Question: I'm trying to set up a 2-line list view but each string seems to copy itself within the item rather than showing it once. How can I prevent this from happening? i.e. I need the data to appear like this: for Item 1 - America, America Description rather than America, America; for Item 2 - Europe, Europe Description rather than Europe, Europe. See screenshot for evidence of the undesired result.
'''
public class ListData {
public static final int[][] items = {
{R.string.america,R.string.america_description},
{R.string.europe, R.string.europe_description}
};
}
'''
'''
public class ItemListAdapter extends BaseAdapter implements Filterable {
private List<String> mData;
private List<String> mFilteredData;
private LayoutInflater mInflater;
private ItemFilter mFilter;
public ItemListAdapter (List<String> data, Context context) {
mData = data;
mFilteredData = data;
mInflater = (LayoutInflater) context.getSystemService(Context.LAYOUT_INFLATER_SERVICE);
}
@Override
public int getCount() {
return mFilteredData.size();
}
@Override
public String getItem(int position) {
return mFilteredData.get(position);
}
@Override
public long getItemId(int position) {
return position;
}
@Override
public View getView(int position, View convertView, ViewGroup parent) {
String strItem = mFilteredData.get(position);
ViewHolder holder;
if (convertView == null) {
convertView = mInflater.inflate(R.layout.item_row, parent, false);
holder = new ViewHolder();
holder.mTitle = (TextView) convertView.findViewById(R.id.item_title);
holder.mDescription = (TextView) convertView.findViewById(R.id.item_description);
convertView.setTag(holder);
} else {
holder = (ViewHolder) convertView.getTag();
}
holder.mTitle.setText(strItem);
holder.mDescription.setText(strItem);
return convertView;
}
@Override
public Filter getFilter() {
if (mFilter == null) {
mFilter = new ItemFilter();
}
return mFilter;
}
/**
* View holder
*/
static class ViewHolder {
private TextView mTitle;
private TextView mDescription;
}
}
'''
'''
<?xml version="1.0" encoding="utf-8"?>
<LinearLayout xmlns:android="http://schemas.android.com/apk/res/android"
android:layout_width="fill_parent"
android:layout_height="wrap_content"
android:minHeight="?android:attr/listPreferredItemHeight"
android:paddingRight="?android:attr/scrollbarSize"
android:baselineAligned="false">
<RelativeLayout
android:layout_width="0dp"
android:layout_height="wrap_content"
android:layout_weight="1">
<TextView android:id="@+id/item_title"
android:layout_width="wrap_content"
android:layout_height="wrap_content"
android:textAppearance="?android:attr/textAppearanceLarge"
android:ellipsize="marquee"
android:textColor="?android:attr/textColorPrimary" />
<TextView android:id="@+id/item_description"
android:layout_width="wrap_content"
android:layout_height="wrap_content"
android:layout_below="@id/item_title"
android:layout_alignLeft="@id/item_title"
android:textAppearance="?android:attr/textAppearanceSmall"
android:textColor="?android:attr/textColorSecondary" />
</RelativeLayout>
</LinearLayout>
'''
'''
public class ItemListAdapter extends BaseAdapter implements Filterable {
private List<String> mData;
private List<String> mFilteredData;
private LayoutInflater mInflater;
private ItemFilter mFilter;
public ItemListAdapter (List<String> data, Context context) {
mData = data;
mFilteredData = data;
mInflater = (LayoutInflater) context.getSystemService(Context.LAYOUT_INFLATER_SERVICE);
}
@Override
public int getCount() {
return mFilteredData.size();
}
@Override
public String getItem(int position) {
return mFilteredData.get(position);
}
@Override
public long getItemId(int position) {
return position;
}
@Override
public View getView(int position, View convertView, ViewGroup parent) {
String strItem = mFilteredData.get(position);
ViewHolder holder;
if (convertView == null) {
convertView = mInflater.inflate(R.layout.item_row, parent, false);
holder = new ViewHolder();
holder.mTitle = (TextView) convertView.findViewById(R.id.item_title);
holder.mDescription = (TextView) convertView.findViewById(R.id.item_description);
convertView.setTag(holder);
} else {
holder = (ViewHolder) convertView.getTag();
}
holder.mTitle.setText(strItem);
holder.mDescription.setText(strItem);
return convertView;
}
@Override
public Filter getFilter() {
if (mFilter == null) {
mFilter = new ItemFilter();
}
return mFilter;
}
/**
* View holder
*/
static class ViewHolder {
private TextView mTitle;
private TextView mDescription;
}
/**
* Filter for filtering list items
*/
private class ItemFilter extends Filter {
/**
* Invoked on a background thread. This is where all the filter logic should go
* @param constraint the constraint to filter on
* @return the resulting list after applying the constraint
*/
@Override
protected FilterResults performFiltering(CharSequence constraint) {
FilterResults results = new FilterResults();
if (TextUtils.isEmpty(constraint)) {
results.count = mData.size();
results.values = mData;
} else {
//Create a new list to filter on
List<String> resultList = new ArrayList<>();
for (String str : mData) {
if (str.toLowerCase().contains(constraint.toString().toLowerCase())) {
resultList.add(str);
}
}
results.count = resultList.size();
results.values = resultList;
}
return results;
}
/**
* Runs on ui thread
* @param constraint the constraint used for the result
* @param results the results to display
*/
@SuppressWarnings("unchecked")
@Override
protected void publishResults(CharSequence constraint, FilterResults results) {
if (results.count == 0) {
notifyDataSetInvalidated();
} else {
mFilteredData = (ArrayList<String>)results.values;
notifyDataSetChanged();
}
}
}
}
'''

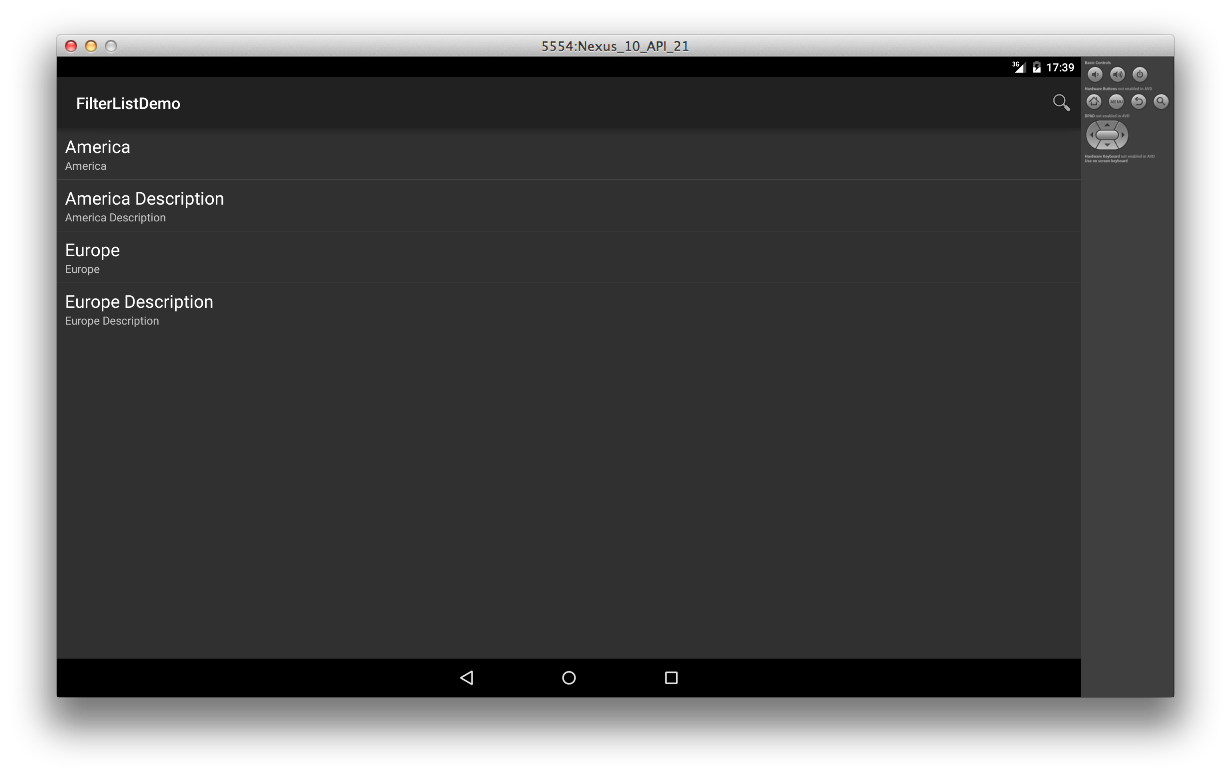
Answer: The name is shown two times in 'ListView' because you are passing in both 'TextView' the same item:
'''
String strItem = mFilteredData.get(position);
'''
To avoid this and use two separate fields you need to pass to your adapter a model with two field:
'''
public class CustomListItem {
private String title;
private String description;
//get method
public CustomListItem(String title, String description){
this.title = title;
this.description = description;
}
}
'''
Then you have to add them to create a 'new List<CustomListItem>' in your activity/fragment that use the adapter and pass to the adapter this list:
'''
public class ItemListAdapter extends ArrayAdapter<CustomListItem>{
private Context context;
private List<CustomListItem> data;
public ItemListAdapter(Context context, List<CustomListItem> data){
this.context = context;
this.data = data;
}
}
'''